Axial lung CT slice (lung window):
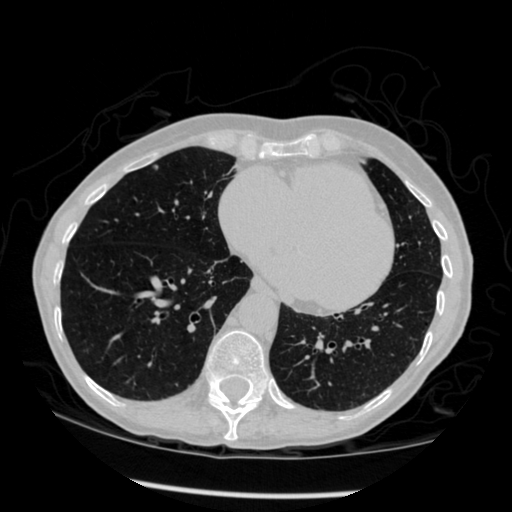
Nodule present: yes
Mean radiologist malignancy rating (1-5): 2